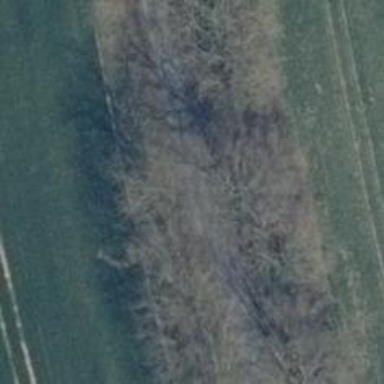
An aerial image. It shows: Row of trees in natural setting.